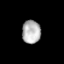
Tissue: prostate
Cell type: T cells
Senescence score: 0.3448
Nuclear area (px): 424
Mean DAPI intensity: 178.698